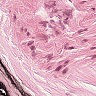
Metastatic tissue present: no